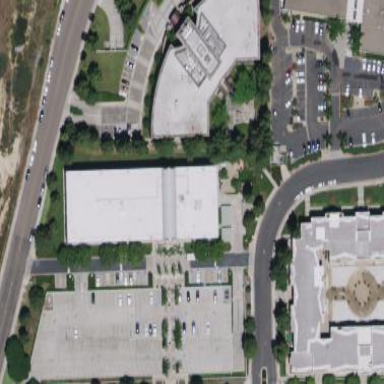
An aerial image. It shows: Office building.